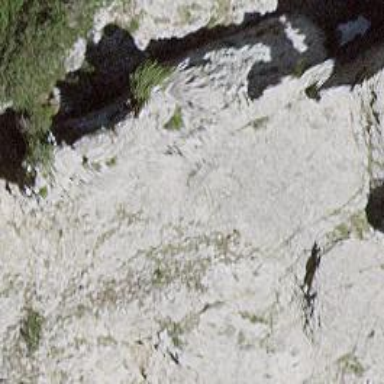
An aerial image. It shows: Cliff in nature.